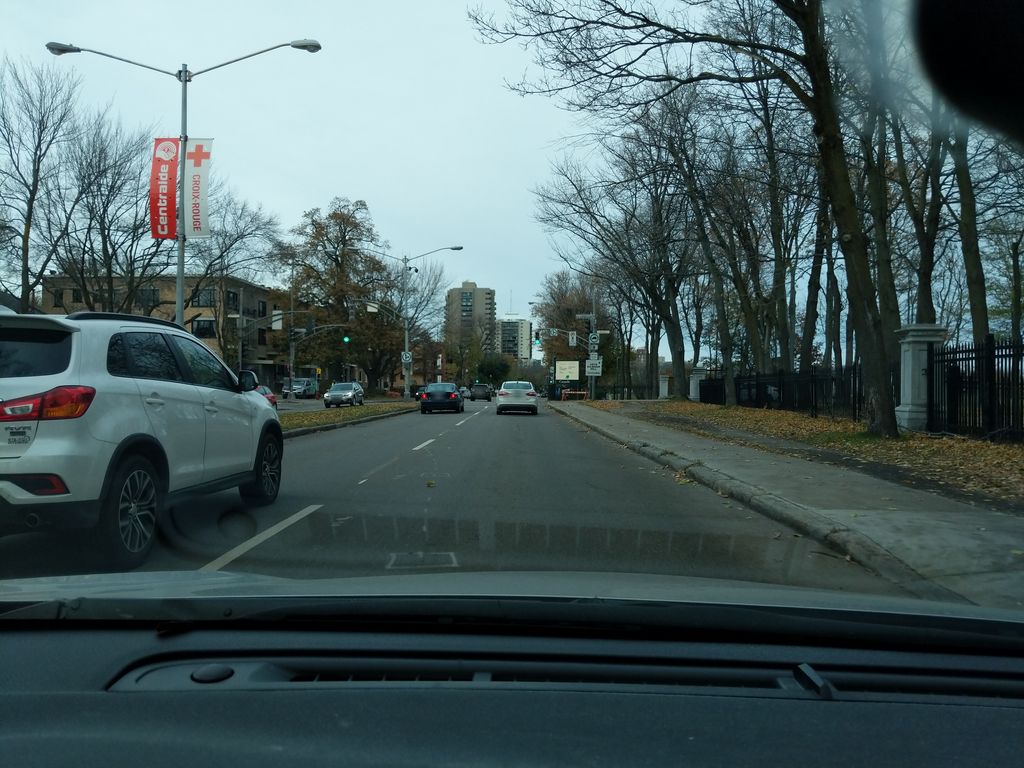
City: quebec_city